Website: home-depot
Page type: delivery-shipping
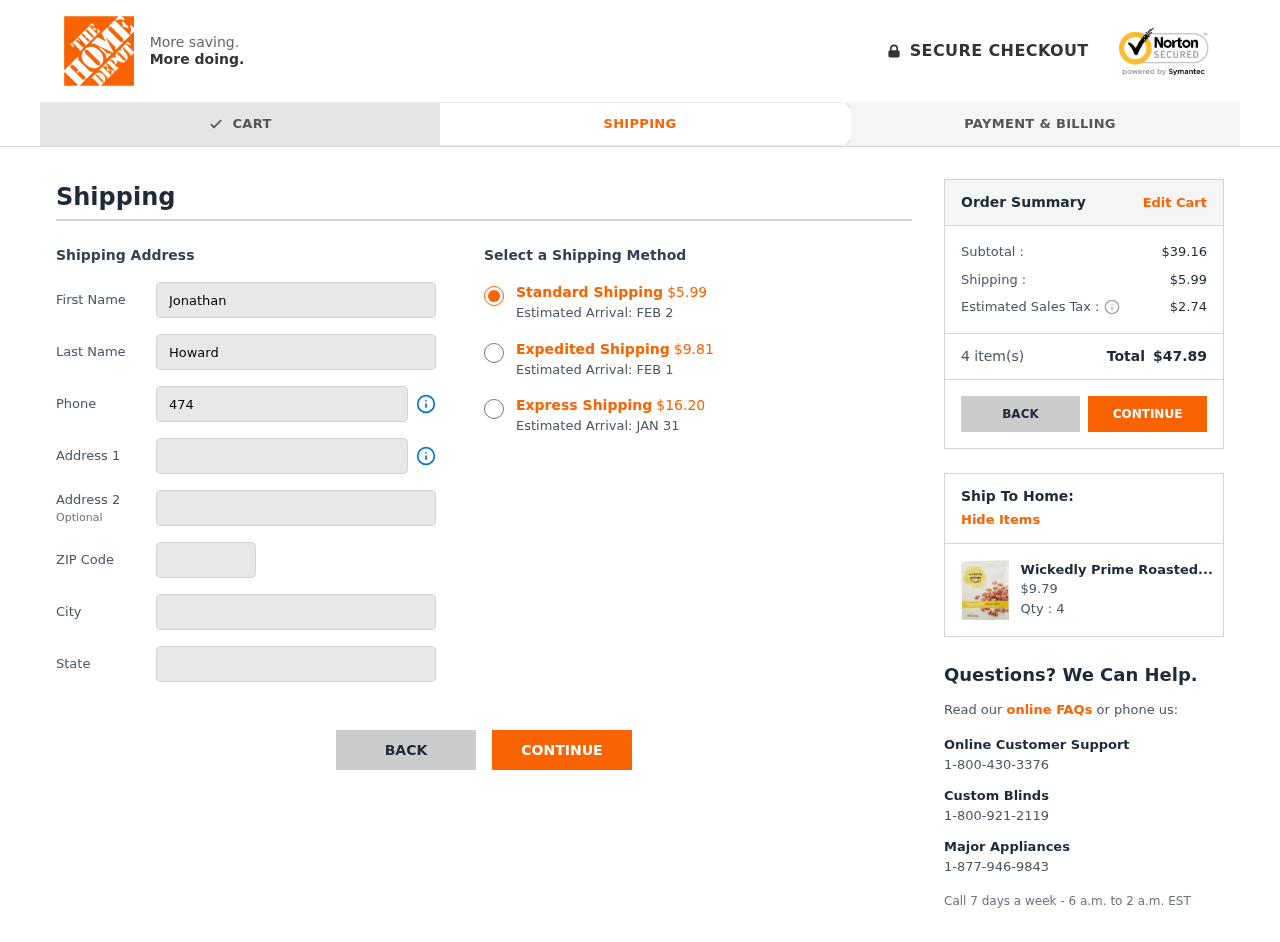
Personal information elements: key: PII_CITY
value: West Connie
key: PII_FIRSTNAME
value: Jonathan
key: PII_LASTNAME
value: Howard
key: PII_PHONE
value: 4742650324
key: PII_POSTCODE
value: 73384
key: PII_STATE
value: New Hampshire
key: PII_STREET
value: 164 Davis Centers Suite 125
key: PII_STREET2
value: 130 Marcus Trace
Product elements: key: PRODUCT1_NAME
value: Wickedly Prime Roasted Almonds, Sesame Honey, 12 Ounce
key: PRODUCT1_PRICE
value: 9.79
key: PRODUCT1_QUANTITY
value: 4
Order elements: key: ORDER_SHIPPING_COST_STANDARD
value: $5.99
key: ORDER_DELIVERY_DATE
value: FEB 2
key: ORDER_SHIPPING_COST_EXPEDITED
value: $9.81
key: ORDER_DELIVERY_DATE_EXPEDITED
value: FEB 1
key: ORDER_SHIPPING_COST_EXPRESS
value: $16.20
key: ORDER_DELIVERY_DATE_EXPRESS
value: JAN 31
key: ORDER_SUBTOTAL
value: $39.16
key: ORDER_SHIPPING_COST
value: $5.99
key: ORDER_TAX
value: $2.74
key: ORDER_NUM_ITEMS
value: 4
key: ORDER_TOTAL
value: $47.89